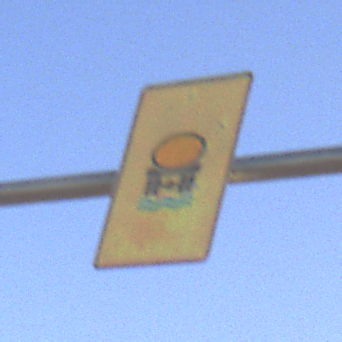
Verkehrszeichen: FahrzeugeMitWassergefaehrdenderLadungOhnePfeilsymbol
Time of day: SunriseSunset
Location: Outdoor (Nature)
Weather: Clear
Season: NotSpecified
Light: Natural